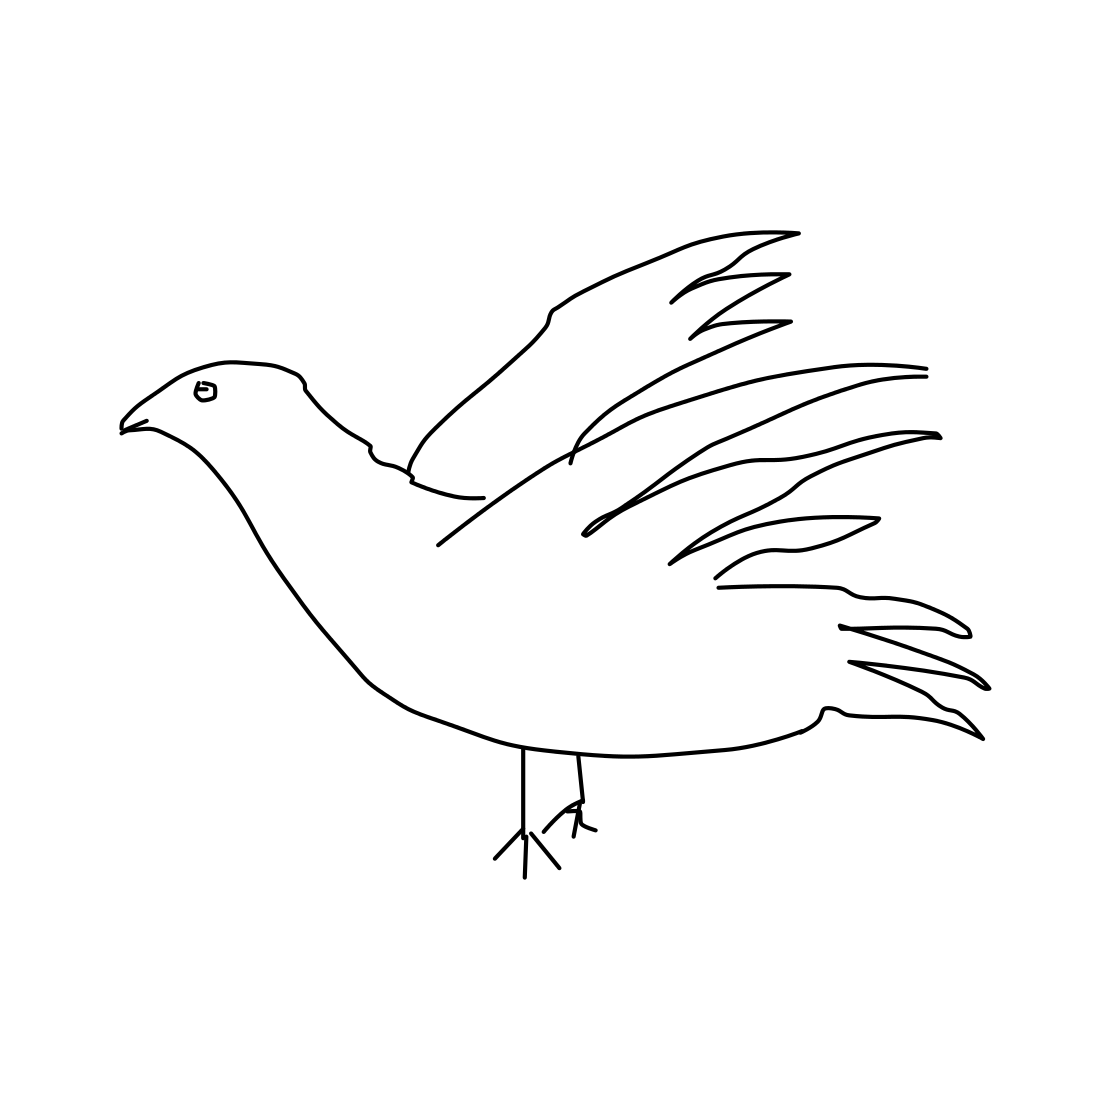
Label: pigeon